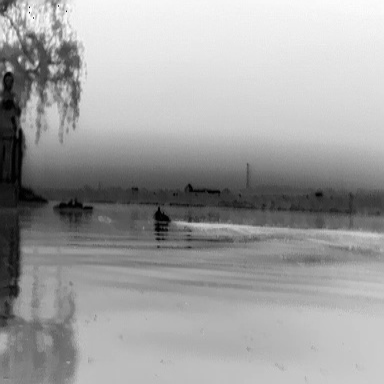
There is a warship in the infrared image.